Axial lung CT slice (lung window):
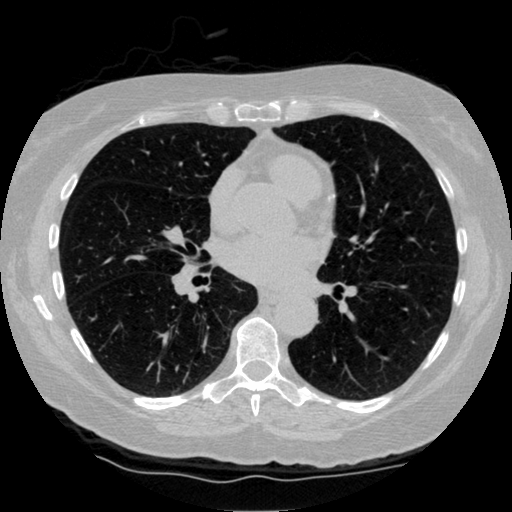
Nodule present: no